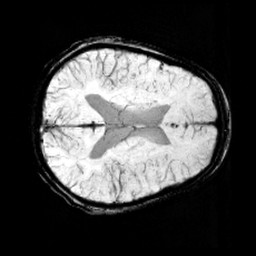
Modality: minIP
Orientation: axial
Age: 9
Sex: female
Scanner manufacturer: siemens
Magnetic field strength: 3 T
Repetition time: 0.027 s
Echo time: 0.02 s